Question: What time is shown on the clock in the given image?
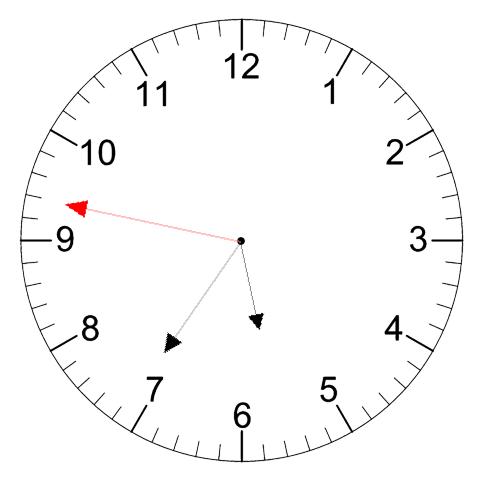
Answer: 05:35:47